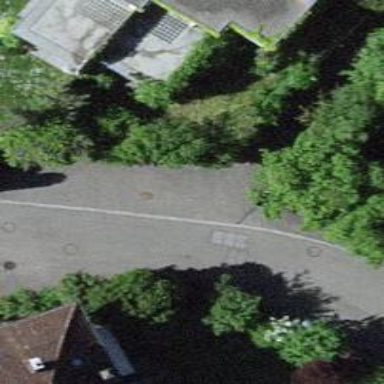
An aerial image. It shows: Residential road with asphalt surface and no sidewalks.